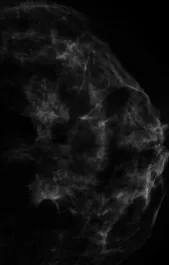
Mediolateral oblique views, showing partial response to palbociclib in association with letrozole plus goserelin.
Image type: radiology (x_ray)